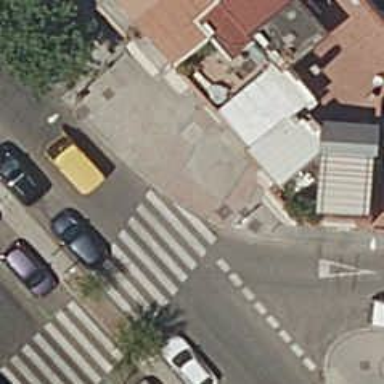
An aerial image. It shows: Uncontrolled zebra crossing on the road.